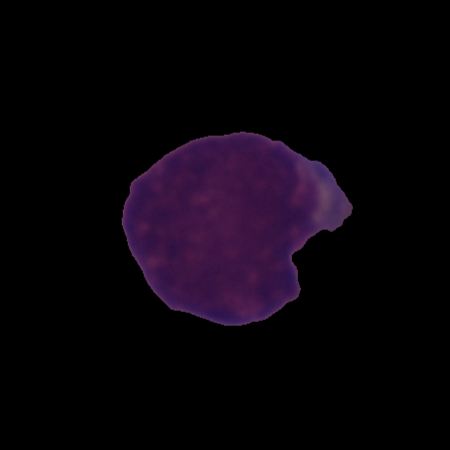
Label: cancer